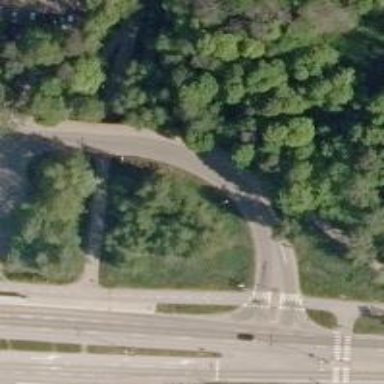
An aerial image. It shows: Asphalt cycleway.